Interaction volume radius: 10 \u00c5
Interaction volume height: 20 \u00c5
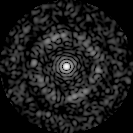
Disorder parameter: 0.84